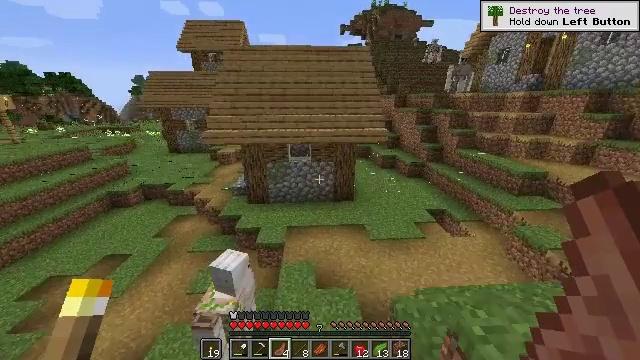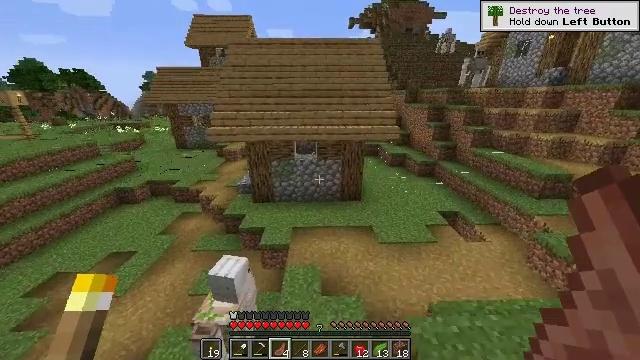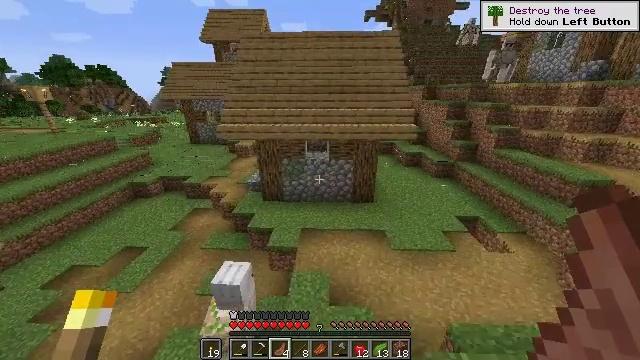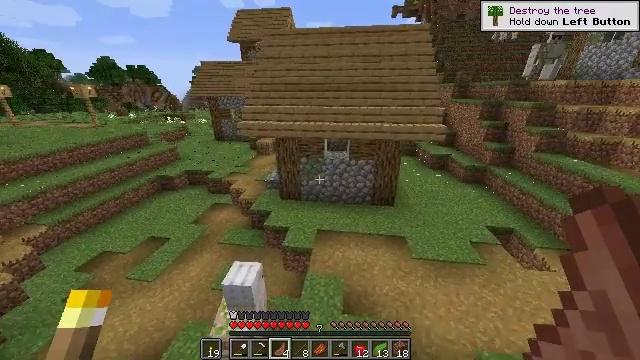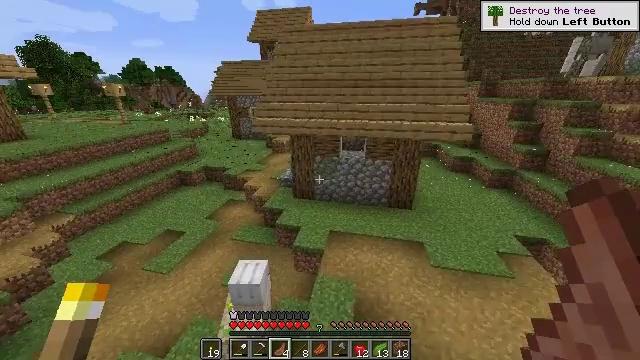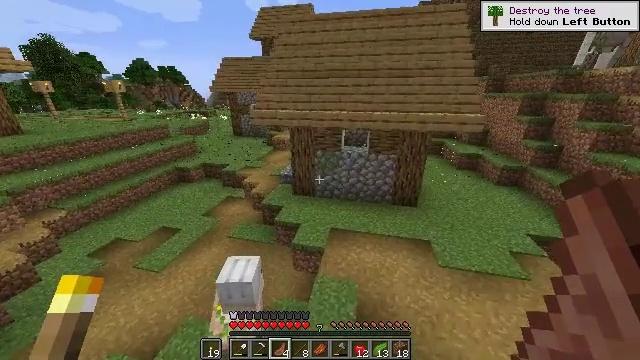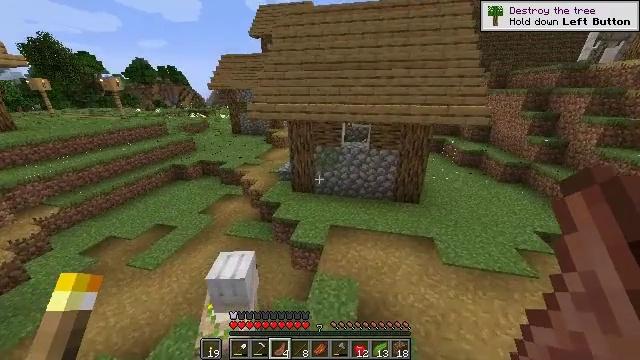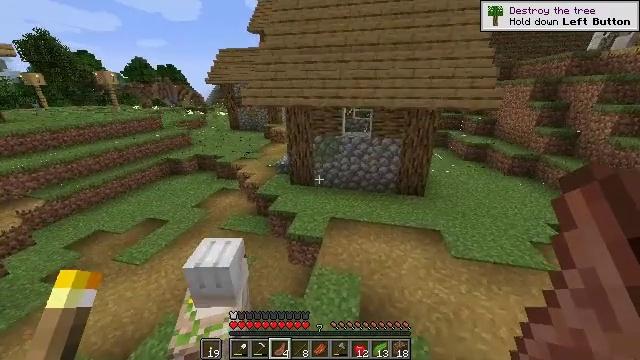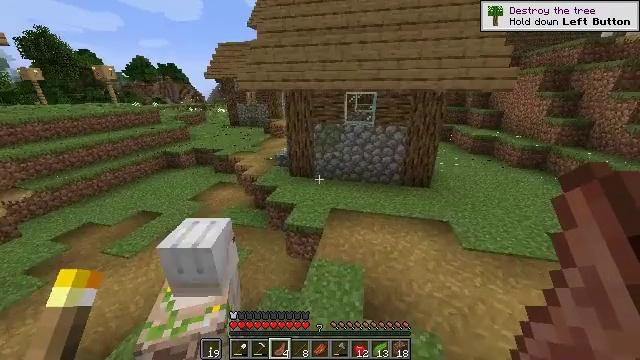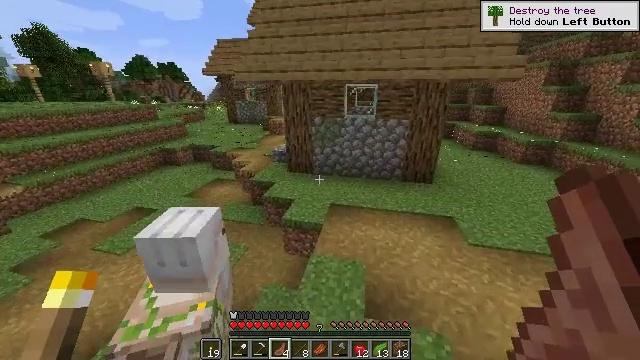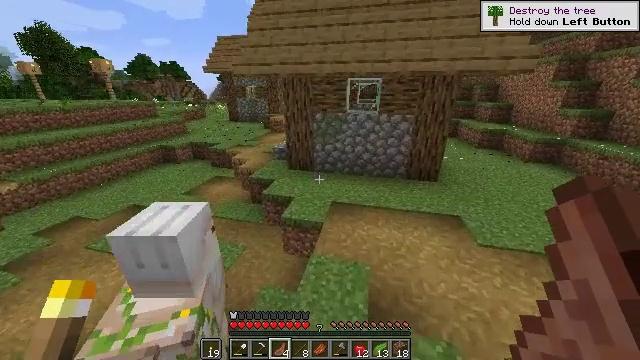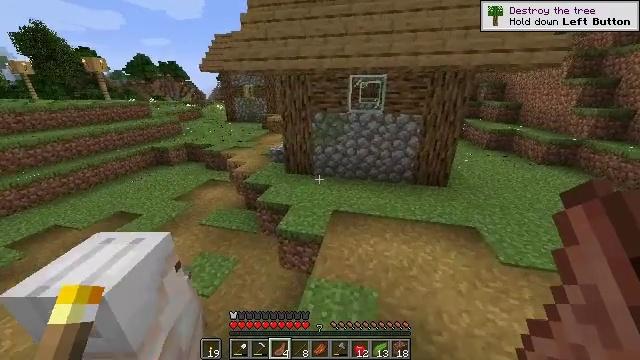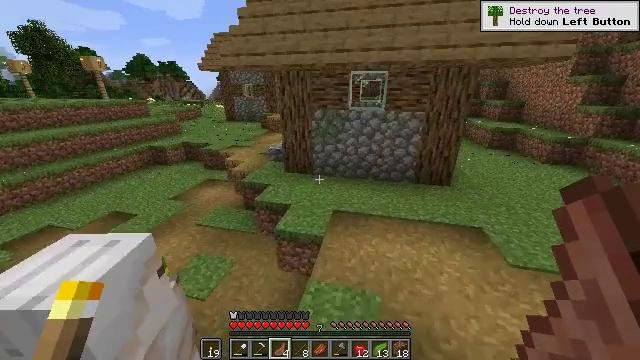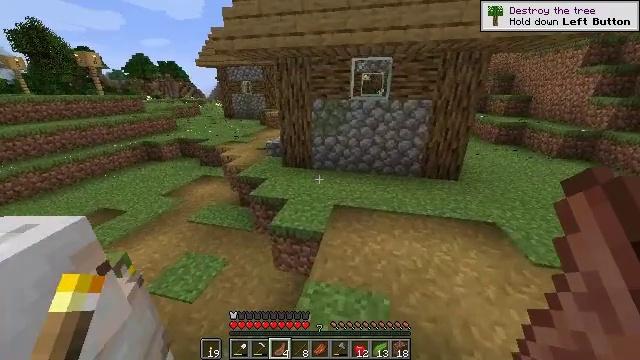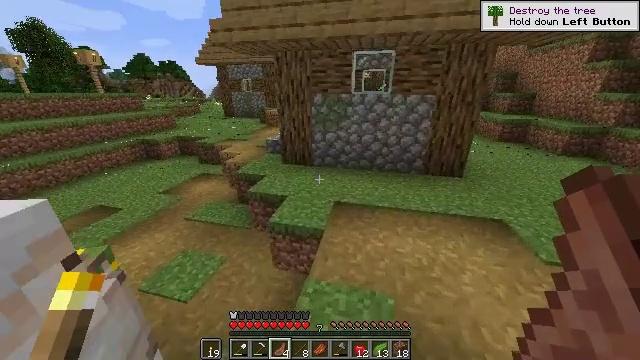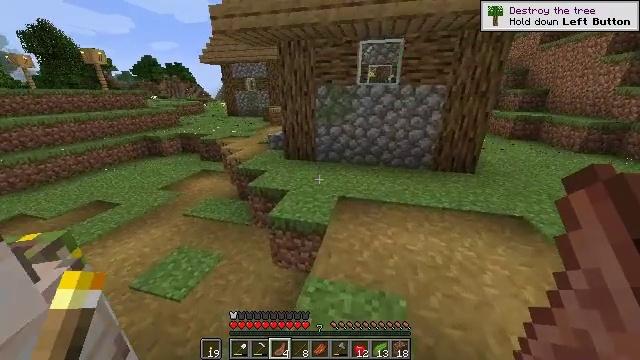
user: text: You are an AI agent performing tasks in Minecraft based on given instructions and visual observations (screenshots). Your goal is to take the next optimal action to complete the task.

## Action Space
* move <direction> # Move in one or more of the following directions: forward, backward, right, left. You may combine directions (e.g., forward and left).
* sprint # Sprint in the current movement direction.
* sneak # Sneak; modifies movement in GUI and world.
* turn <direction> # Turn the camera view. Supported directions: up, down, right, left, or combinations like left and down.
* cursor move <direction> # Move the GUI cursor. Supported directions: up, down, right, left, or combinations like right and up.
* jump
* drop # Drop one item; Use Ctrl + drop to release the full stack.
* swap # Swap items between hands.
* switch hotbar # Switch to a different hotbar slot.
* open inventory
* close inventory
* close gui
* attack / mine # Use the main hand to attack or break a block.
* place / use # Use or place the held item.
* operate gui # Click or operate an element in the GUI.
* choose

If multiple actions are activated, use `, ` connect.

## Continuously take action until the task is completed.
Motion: motion action
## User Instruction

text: Break the white bed to relocate it.
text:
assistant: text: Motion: move forward, sprint, turn left
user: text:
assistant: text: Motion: move forward, sprint, turn left
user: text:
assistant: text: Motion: move forward, sprint, turn left
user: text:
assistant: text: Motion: move forward, sprint, turn left
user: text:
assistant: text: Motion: move forward
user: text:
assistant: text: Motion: move forward
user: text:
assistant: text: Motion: move forward
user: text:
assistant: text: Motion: move forward, sprint
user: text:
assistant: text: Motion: move forward, sprint
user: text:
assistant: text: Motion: move forward, sprint
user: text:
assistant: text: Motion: move forward
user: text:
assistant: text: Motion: move forward
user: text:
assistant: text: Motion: move forward
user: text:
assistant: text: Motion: move forward, sprint
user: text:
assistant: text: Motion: move forward, sprint, turn left
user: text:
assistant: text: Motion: move forward, sprint
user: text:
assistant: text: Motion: move forward, sprint
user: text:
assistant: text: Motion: move forward
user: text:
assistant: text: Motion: move forward
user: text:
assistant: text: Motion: move forward, turn left
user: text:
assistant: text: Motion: move forward, sprint, turn left
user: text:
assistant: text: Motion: move forward, sprint, turn left
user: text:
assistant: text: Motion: move forward, sprint, turn left
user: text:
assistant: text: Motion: move forward, sprint, turn left and up
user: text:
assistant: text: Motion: move forward, turn left
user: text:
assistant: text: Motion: move forward
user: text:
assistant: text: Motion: move forward
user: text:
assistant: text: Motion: move forward, sprint
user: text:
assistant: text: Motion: move forward, sprint
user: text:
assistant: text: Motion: move forward, sprint